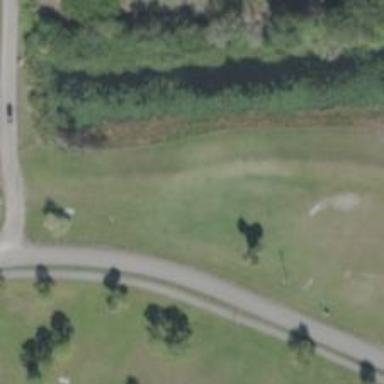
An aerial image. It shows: Disc golf hole.